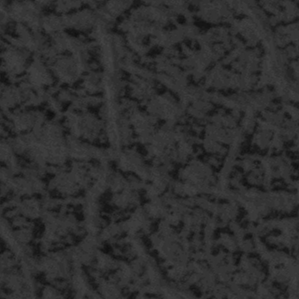
Label: frost